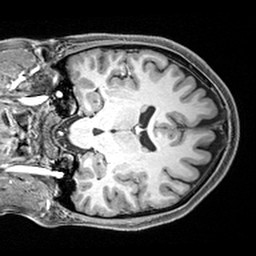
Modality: T1w
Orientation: coronal
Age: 24
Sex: female
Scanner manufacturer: siemens
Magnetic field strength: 3 T
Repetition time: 2.4 s
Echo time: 0.0022 s